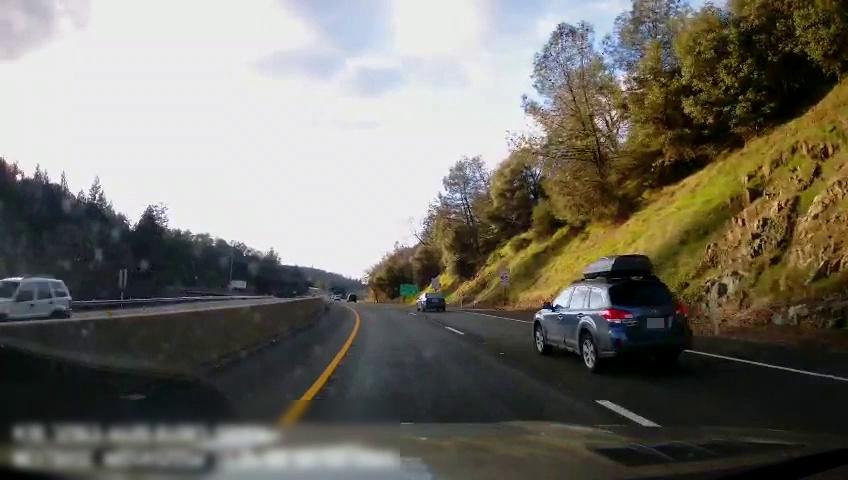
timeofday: Day
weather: Sunny
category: Drivable Space
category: Drivable Space
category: Vehicles | SUV
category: Vehicles | Car
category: Vehicles | SUV
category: Vehicles | SUV
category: Lanes | Current Lane
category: Lanes | Alternate Lane
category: Lanes | Current Lane
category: Traffic | Signs
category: Traffic | Signs